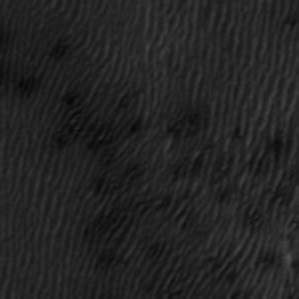
Label: frost